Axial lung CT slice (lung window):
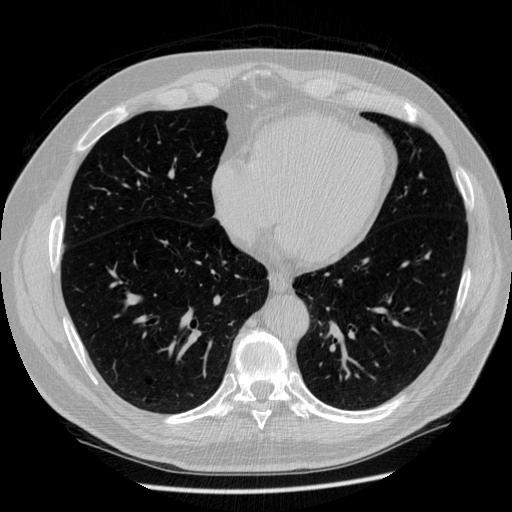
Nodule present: no